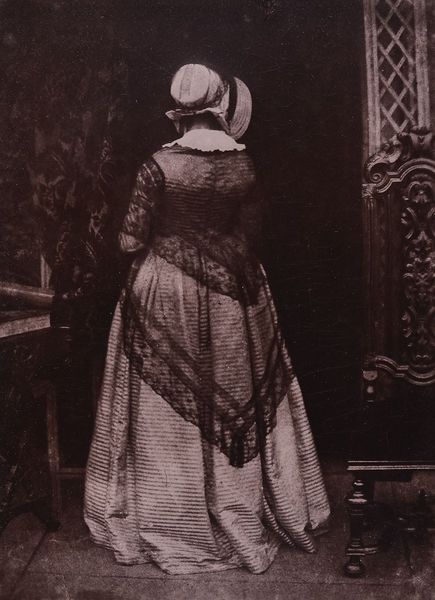
Titel: Lady Mary Ruthven
Künstler: David Octavius Hill
Standort: Hamburg
Institution: Museum für Kunst und Gewerbe Hamburg
Schlagwörter: frau, portrait, figur, kopfbedeckung, papier, foto, fotografie, photographie, photo, lichtbild, bildwerke, angewandte und bildende kunst, hessische systematik, porträt, porträtfotografie, porträtphotographie, pigmentdruck, rücken, kartonpassepartout